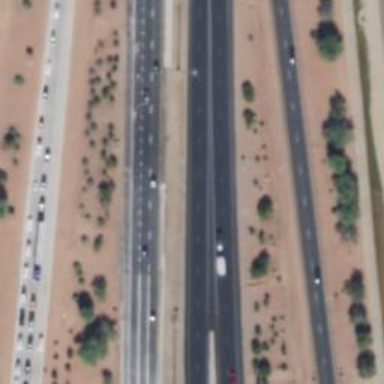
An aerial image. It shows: Asphalt motorway link.